Field crop: maize
Growth stage: 2
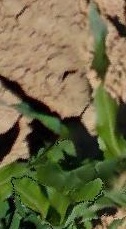
Species: maize